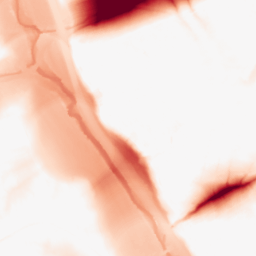
Category: morphological
Decomposition family: tophat
Decomposition parameters: size: 50
mode: black
Upsampling method: linear_exact
Upsampling parameters: scale: 8
Upsampling scale: 8